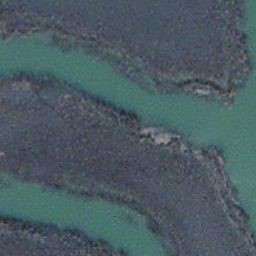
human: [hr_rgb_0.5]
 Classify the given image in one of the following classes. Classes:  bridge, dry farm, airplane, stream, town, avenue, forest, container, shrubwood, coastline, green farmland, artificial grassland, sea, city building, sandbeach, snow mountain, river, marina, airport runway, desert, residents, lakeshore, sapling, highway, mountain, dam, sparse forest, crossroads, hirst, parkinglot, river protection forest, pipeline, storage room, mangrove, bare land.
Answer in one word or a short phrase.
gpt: stream